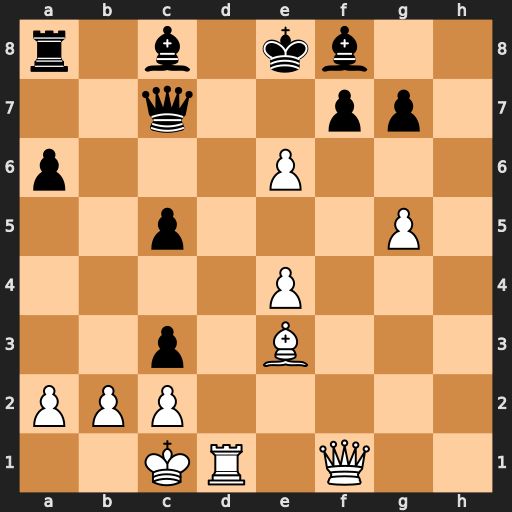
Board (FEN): r1b1kb2/2q2pp1/p3P3/2p3P1/4P3/2p1B3/PPP5/2KR1Q2
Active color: w
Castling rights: q
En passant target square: -
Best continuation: exf7+ Qxf7 Rd8+